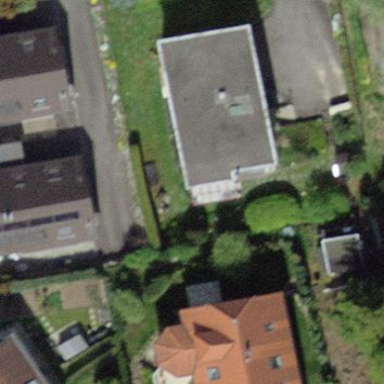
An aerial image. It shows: Building.